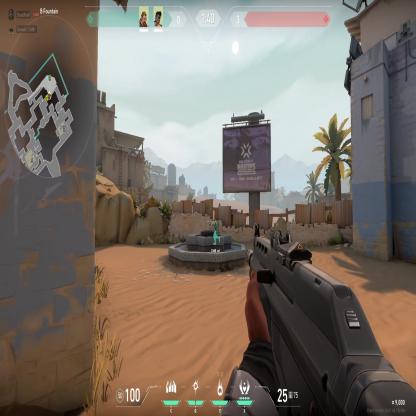
Label: teammate